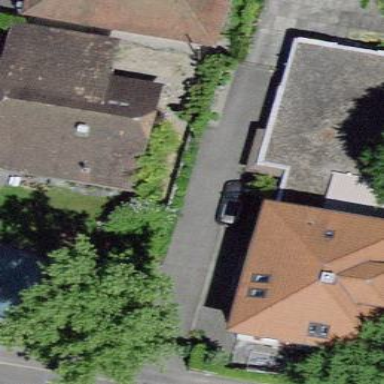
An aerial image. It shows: Garage.